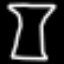
Label: hourglass